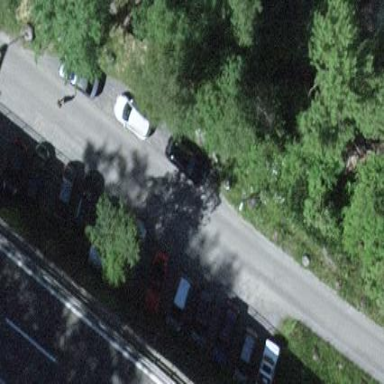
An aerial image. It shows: Parking area with surface.